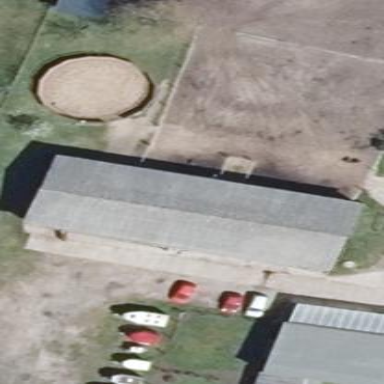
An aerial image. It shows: Gabled farm auxiliary building with grey roof. The roof is oriented along the structure.